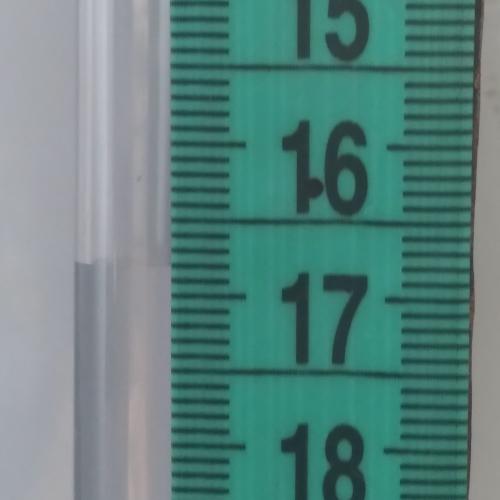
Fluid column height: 16.8 cm